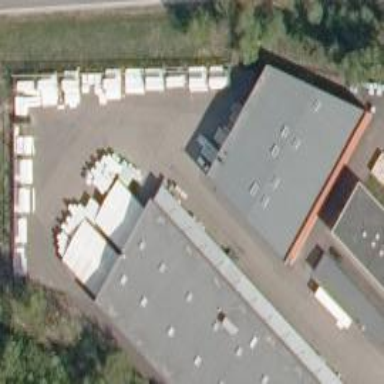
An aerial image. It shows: Industrial building.